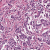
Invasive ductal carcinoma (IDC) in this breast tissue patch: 1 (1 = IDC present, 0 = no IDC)